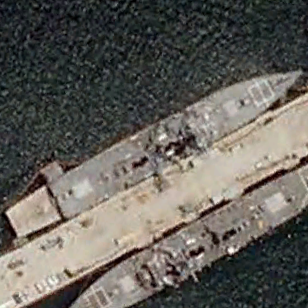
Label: destroyer